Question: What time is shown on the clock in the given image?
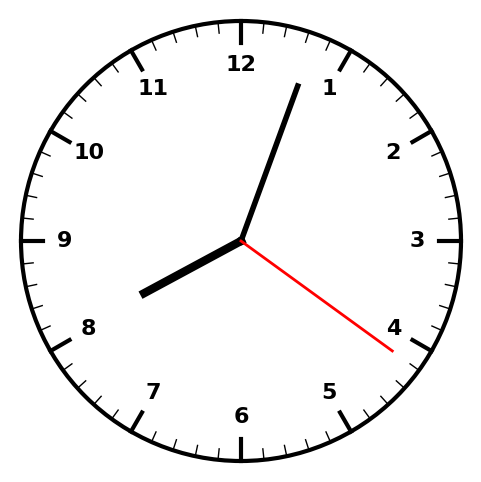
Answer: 08:03:21